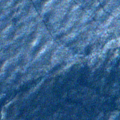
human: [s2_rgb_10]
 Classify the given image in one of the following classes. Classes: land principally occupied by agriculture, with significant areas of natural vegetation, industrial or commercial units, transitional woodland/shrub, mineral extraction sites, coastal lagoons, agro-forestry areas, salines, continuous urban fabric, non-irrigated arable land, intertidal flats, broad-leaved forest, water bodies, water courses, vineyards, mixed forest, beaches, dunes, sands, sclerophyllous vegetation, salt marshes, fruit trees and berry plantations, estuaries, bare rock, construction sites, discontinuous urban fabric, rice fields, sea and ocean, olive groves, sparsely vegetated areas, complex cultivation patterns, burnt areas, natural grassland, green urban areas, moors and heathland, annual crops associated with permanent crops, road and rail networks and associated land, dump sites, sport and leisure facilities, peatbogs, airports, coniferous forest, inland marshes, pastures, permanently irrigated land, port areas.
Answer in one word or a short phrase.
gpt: sea and ocean